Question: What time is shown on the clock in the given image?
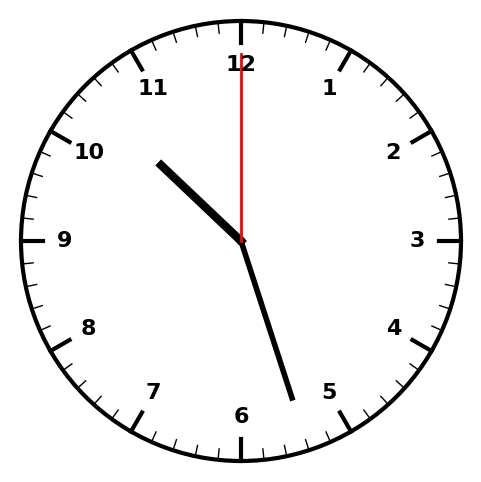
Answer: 10:27:00